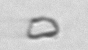
Label: detritus_transparent